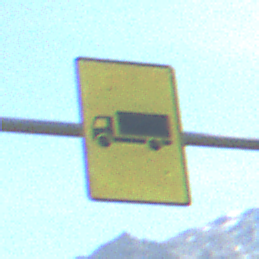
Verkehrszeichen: KFZZulaessigeGesamtmasse3Komma5TOhnePfeilsymbol
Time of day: MorningAfternoon
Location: Outdoor (Nature)
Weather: PartlyCloudy
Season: NotSpecified
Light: Natural